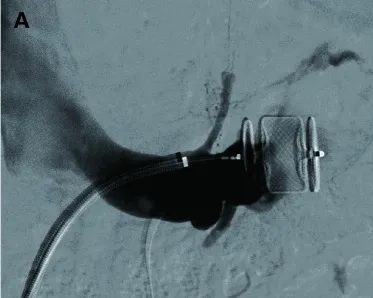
Fig. 2 Angiography during the procedure. (A) A 22-mm AVP II in the aneurysm neck obstructs the renal vein. The adrenal vein and the testicular vein are proximal to the aneurysm.
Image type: radiology (ct)